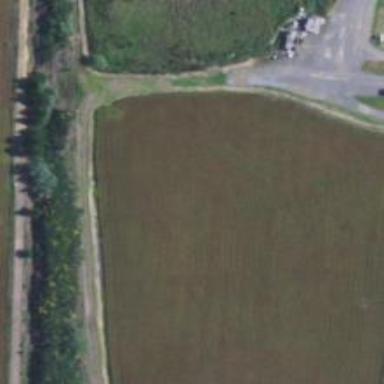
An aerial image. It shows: Farmland where cranberries are grown.